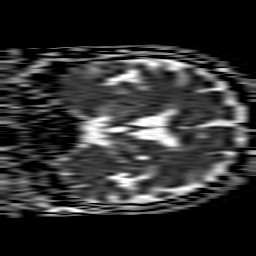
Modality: ADC
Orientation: coronal
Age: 56
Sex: female
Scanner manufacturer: philips
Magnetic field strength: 1.5 T
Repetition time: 3.639 s
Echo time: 0.09255 s